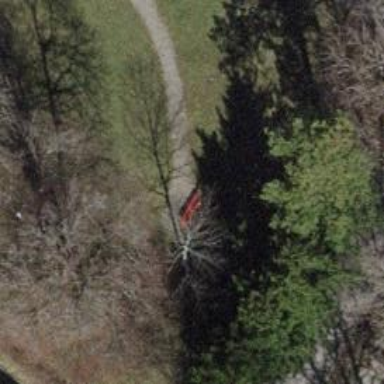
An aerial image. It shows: Red bench.